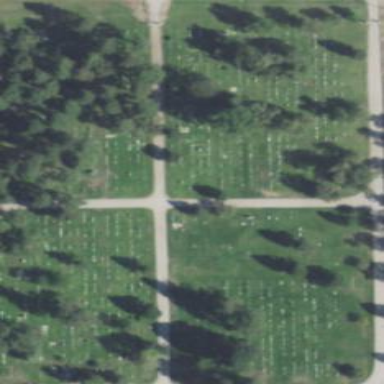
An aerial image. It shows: Cemetery.